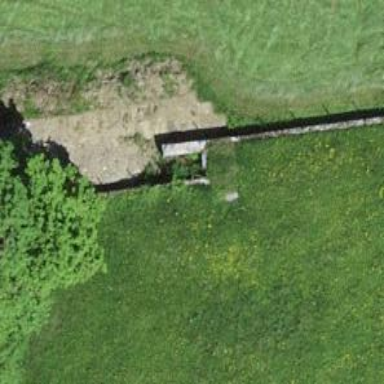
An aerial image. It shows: Wall barrier.